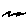
Label: zigzag